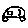
Label: car